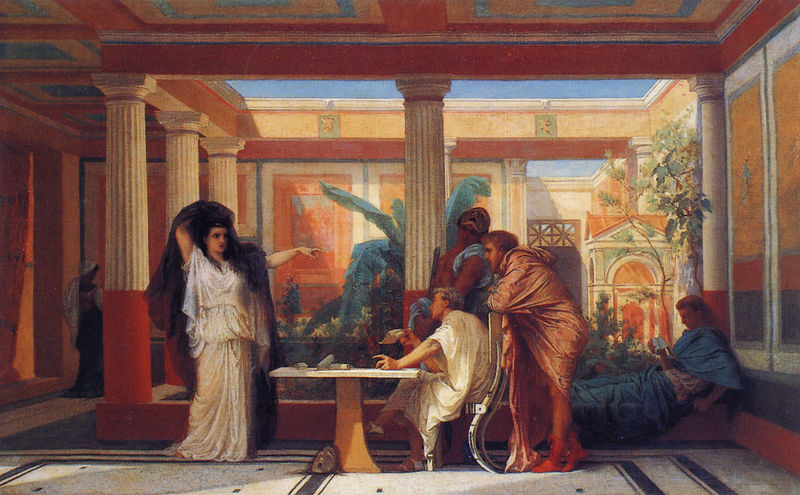
Titel: Die Probe im Haus des Tragischen Poeten
Künstler: Gustave Boulanger
Institution: St. Petersburg, Eremitage
Schlagwörter: baum, gemälde, himmel, mann, umhang, weiß, frauen, sitzen, bunt, frau, kleid, männer, stuhl, säule, säulen, tisch, tür, dach, tuch, boden, gewand, pflanze, pflanzen, schrift, liegen, modell, hof, essen, lesen, palme, zeigen, klimt, innenhof, antike, maske, rom, kapitell, antikisierend, sklavin, schriftrolle, fließen, laubengang, römisch, atrium, fester, antikenrezeption, kannelierte säule, römische/ griechische mythologische inhalte